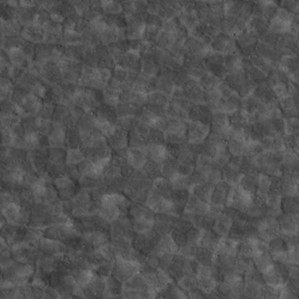
Label: non_frost